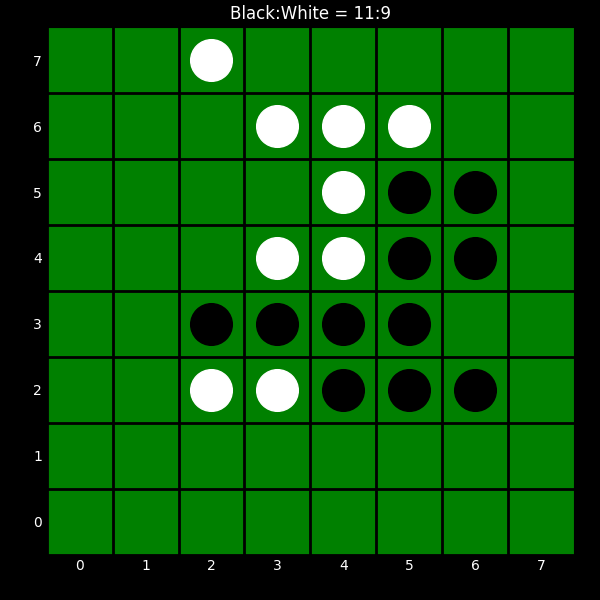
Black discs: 11
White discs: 9